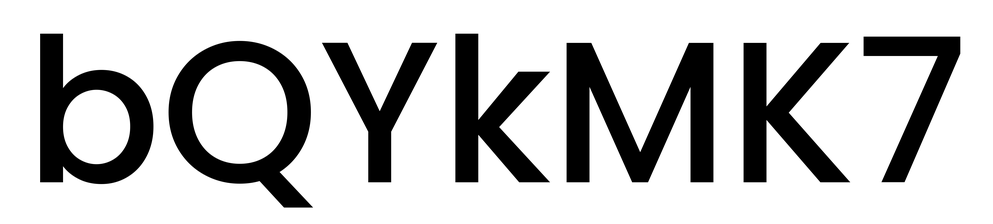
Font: Poppins-Medium